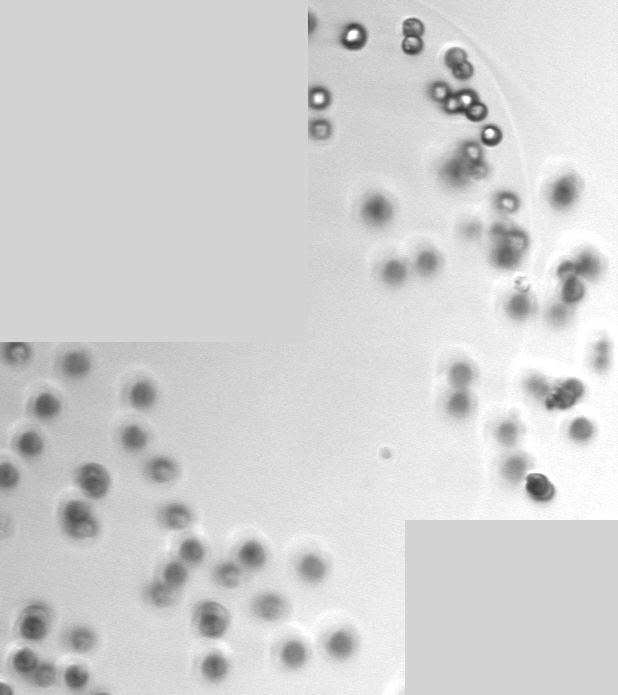
Label: Phaeocystis